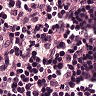
Metastatic tissue present: no